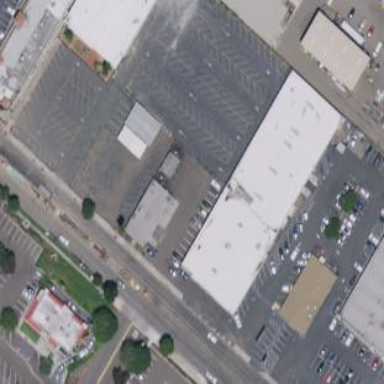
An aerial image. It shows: Commercial building.